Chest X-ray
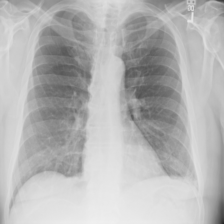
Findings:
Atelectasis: negative
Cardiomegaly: negative
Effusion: negative
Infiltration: negative
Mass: negative
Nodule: negative
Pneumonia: negative
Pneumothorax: negative
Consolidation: negative
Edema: negative
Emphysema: negative
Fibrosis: negative
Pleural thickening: negative
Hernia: negative